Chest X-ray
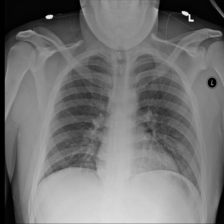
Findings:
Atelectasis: negative
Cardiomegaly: negative
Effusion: negative
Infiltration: negative
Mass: negative
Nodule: negative
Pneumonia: negative
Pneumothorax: negative
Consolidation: negative
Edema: negative
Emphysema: negative
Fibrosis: negative
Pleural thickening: negative
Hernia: negative